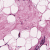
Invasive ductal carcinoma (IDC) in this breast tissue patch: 0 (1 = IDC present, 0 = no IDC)